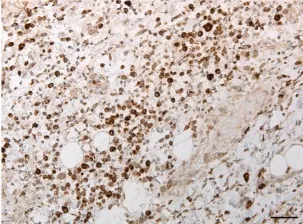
Characterization of lympho-monocytic infiltration. Through anti-CD68.
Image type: pathology (immunostaining)